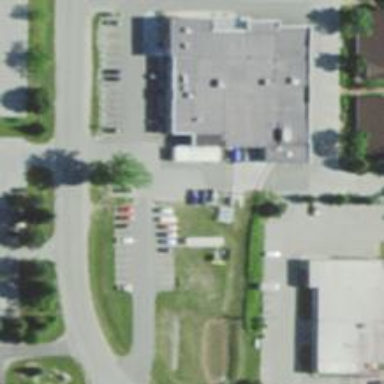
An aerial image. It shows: Retail building housing supermarket.